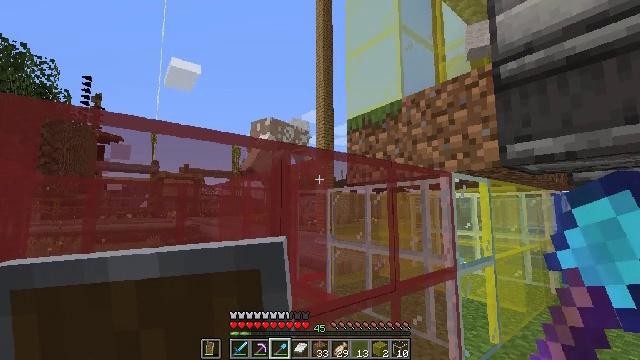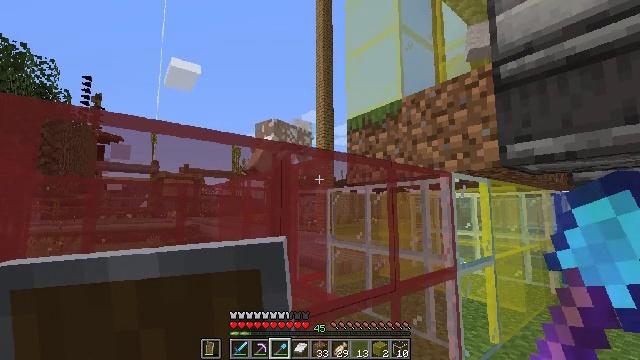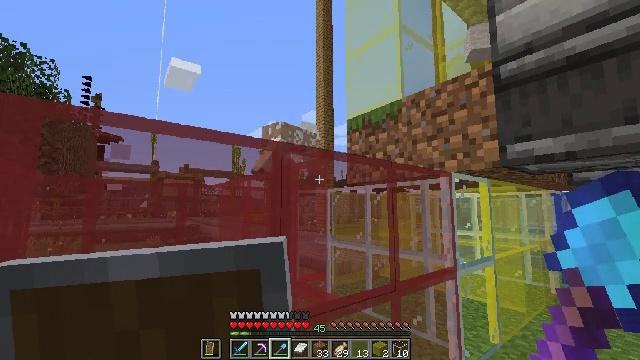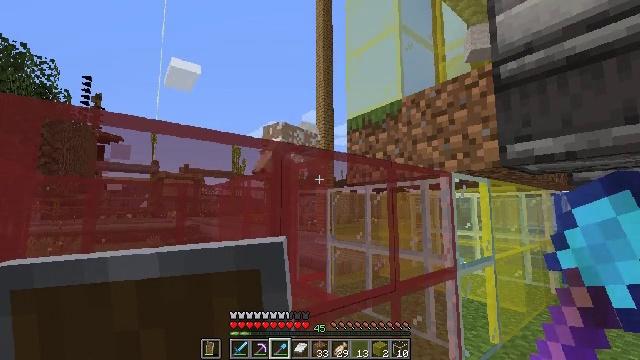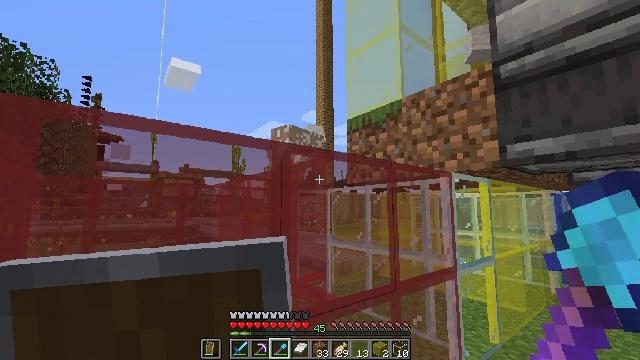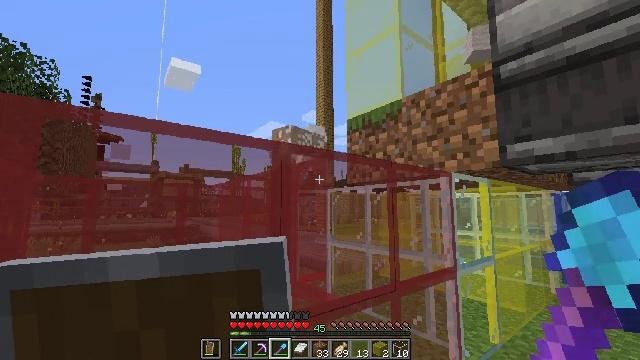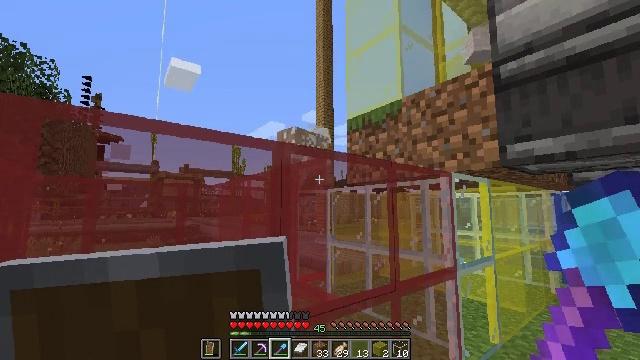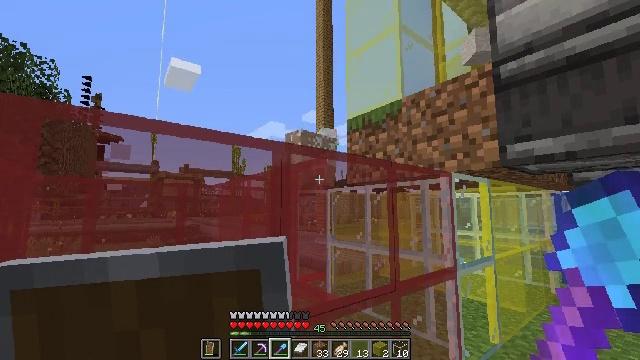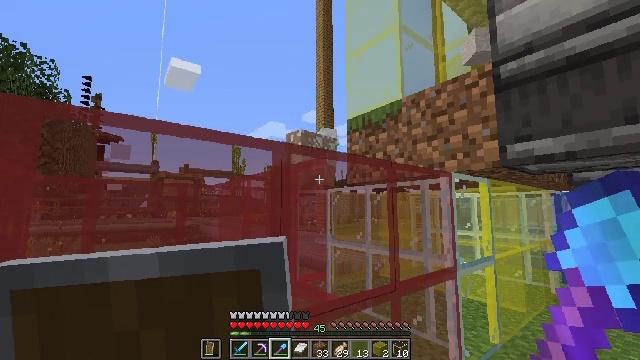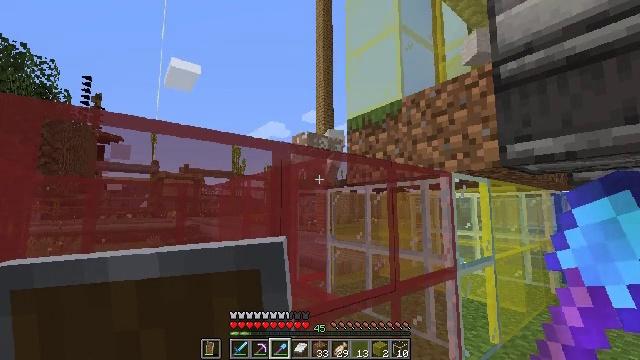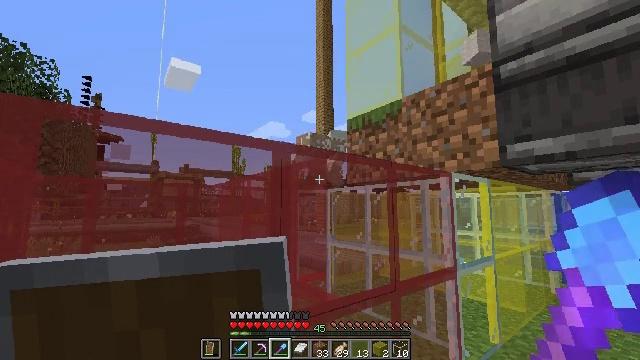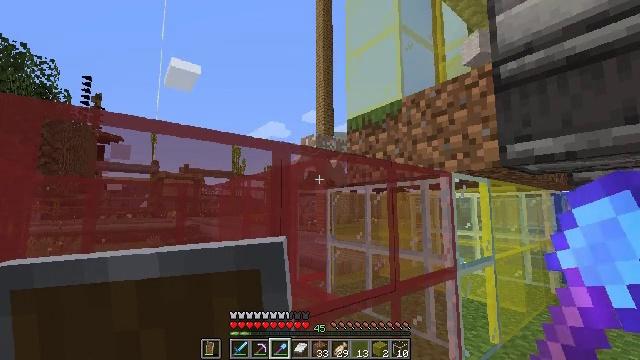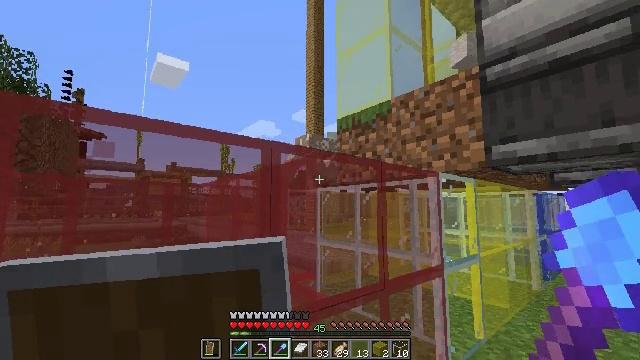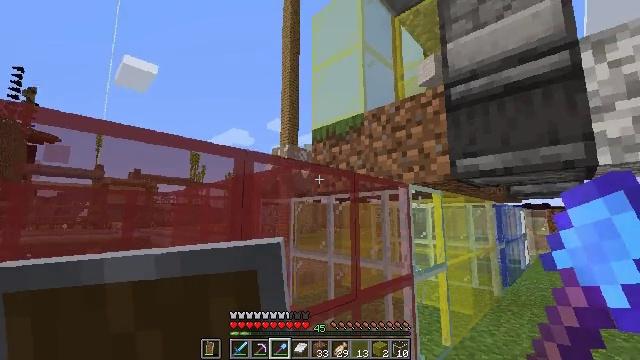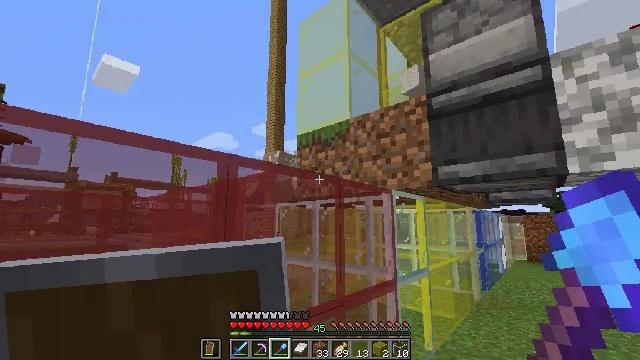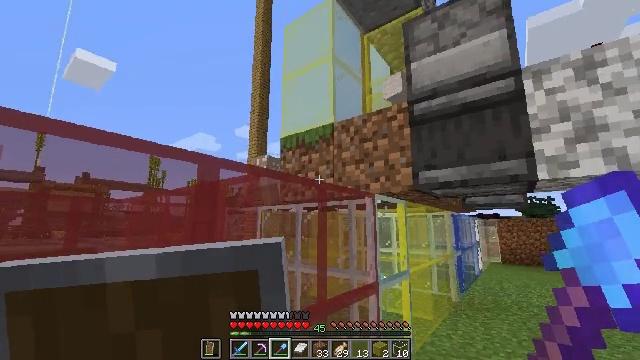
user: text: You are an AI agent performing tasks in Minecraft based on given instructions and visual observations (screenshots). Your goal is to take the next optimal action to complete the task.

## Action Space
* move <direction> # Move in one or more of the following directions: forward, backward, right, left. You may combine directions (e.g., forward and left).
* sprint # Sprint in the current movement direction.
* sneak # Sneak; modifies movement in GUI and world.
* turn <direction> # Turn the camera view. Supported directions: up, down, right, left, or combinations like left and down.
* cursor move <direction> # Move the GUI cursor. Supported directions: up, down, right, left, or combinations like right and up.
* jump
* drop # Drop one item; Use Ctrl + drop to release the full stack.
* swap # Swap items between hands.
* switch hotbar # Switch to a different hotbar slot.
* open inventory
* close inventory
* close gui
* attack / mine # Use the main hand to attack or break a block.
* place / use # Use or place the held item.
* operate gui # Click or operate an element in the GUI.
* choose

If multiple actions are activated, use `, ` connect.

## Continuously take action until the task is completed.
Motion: motion action
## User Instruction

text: Break the dirt block.
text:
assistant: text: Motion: no_op
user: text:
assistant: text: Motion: no_op
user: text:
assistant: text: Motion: no_op
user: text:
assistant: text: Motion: no_op
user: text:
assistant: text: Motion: no_op
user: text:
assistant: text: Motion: no_op
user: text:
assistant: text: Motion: no_op
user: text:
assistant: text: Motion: no_op
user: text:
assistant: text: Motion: no_op
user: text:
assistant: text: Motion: no_op
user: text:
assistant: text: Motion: no_op
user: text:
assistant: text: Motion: turn right
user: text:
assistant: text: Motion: turn right and up
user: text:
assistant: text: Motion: turn right and up
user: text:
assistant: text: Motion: turn right
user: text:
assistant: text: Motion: turn right
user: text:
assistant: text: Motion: turn right
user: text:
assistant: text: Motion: turn right
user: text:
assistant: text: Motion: no_op
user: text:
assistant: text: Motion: no_op
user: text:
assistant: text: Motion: no_op
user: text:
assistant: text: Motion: no_op
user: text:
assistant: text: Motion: attack / mine
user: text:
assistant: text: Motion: attack / mine
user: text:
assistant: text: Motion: move forward
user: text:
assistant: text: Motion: move forward
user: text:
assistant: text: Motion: move forward
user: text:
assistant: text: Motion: move forward
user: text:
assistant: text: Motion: no_op